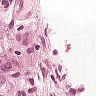
Metastatic tissue present: yes